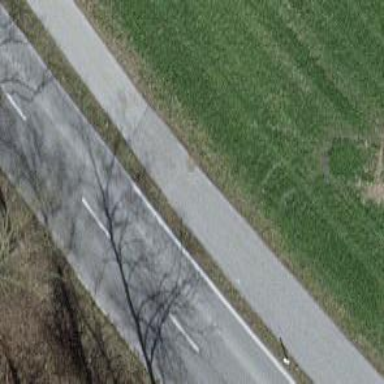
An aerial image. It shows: Asphalt cycleway.